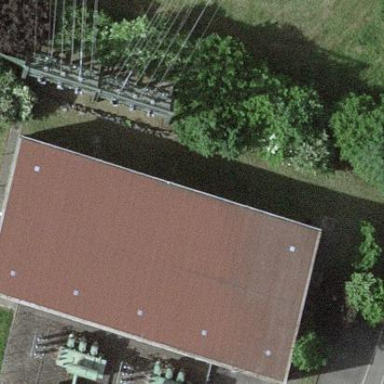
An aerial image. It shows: Distribution level power substation.